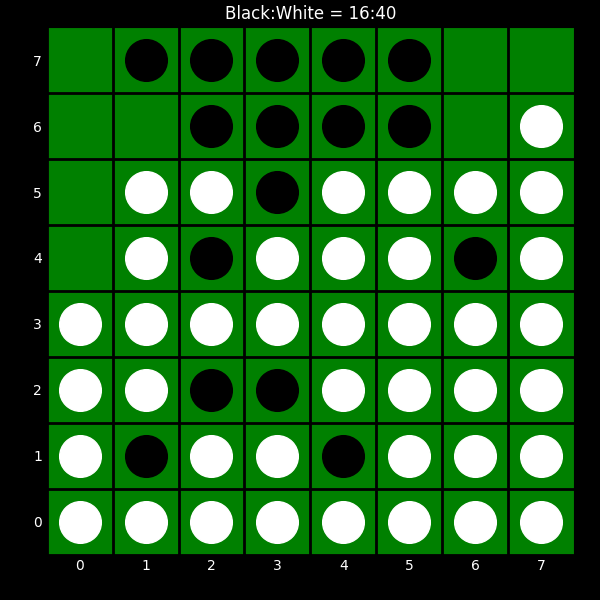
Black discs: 16
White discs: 40